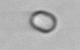
Label: nanoplankton_mix